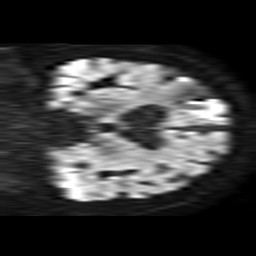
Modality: TRACE
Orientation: coronal
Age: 61
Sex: female
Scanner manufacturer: philips
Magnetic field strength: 1.5 T
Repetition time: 3.398 s
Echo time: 0.06922 s